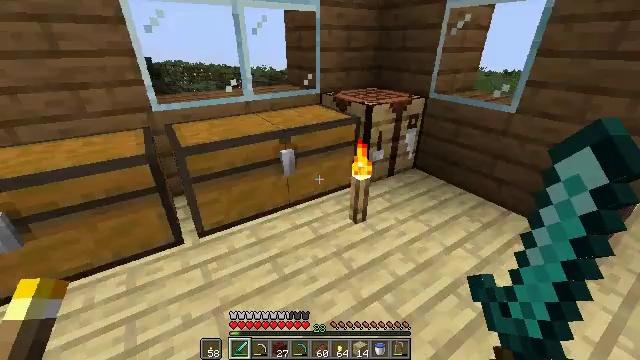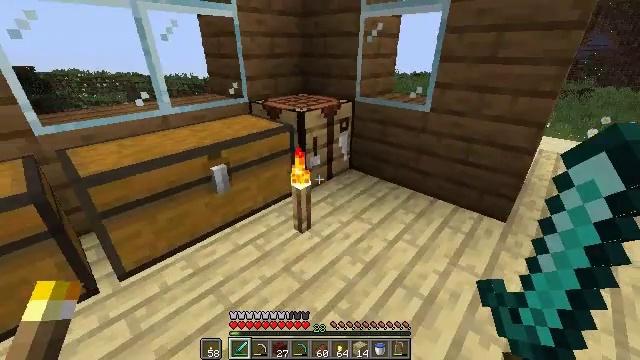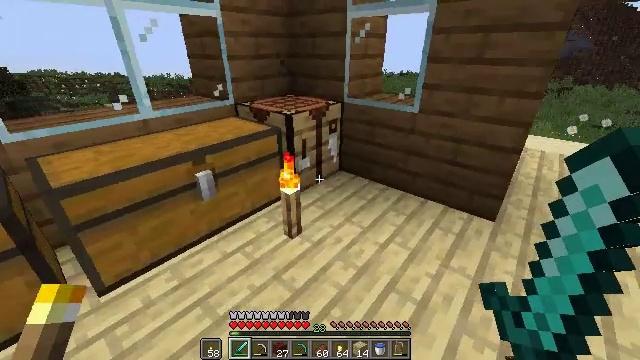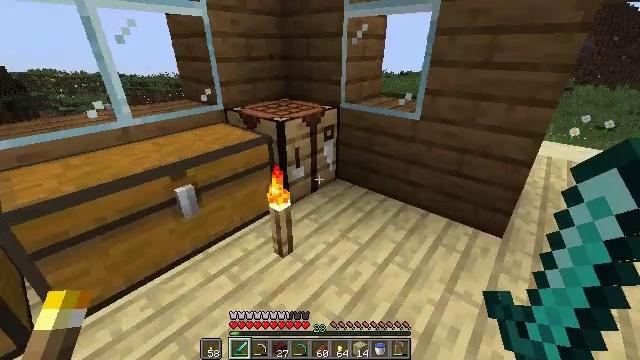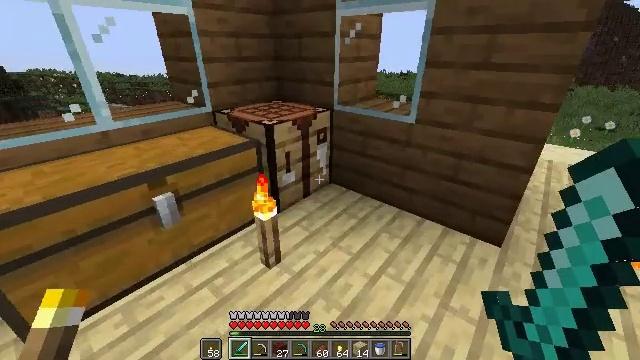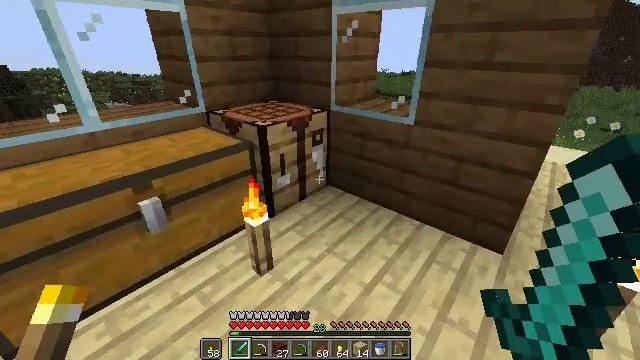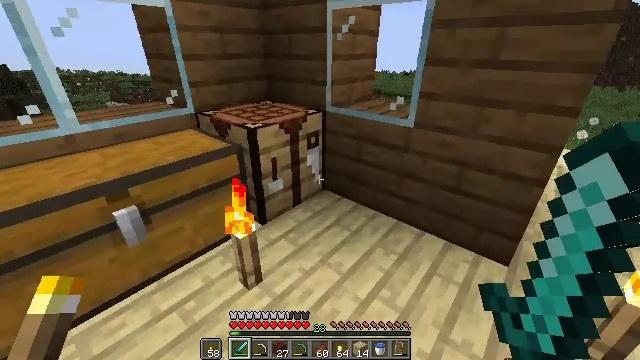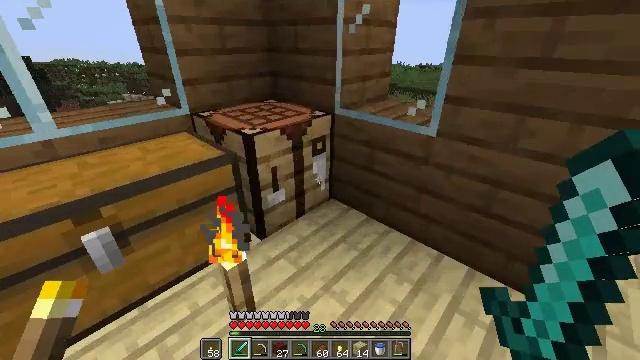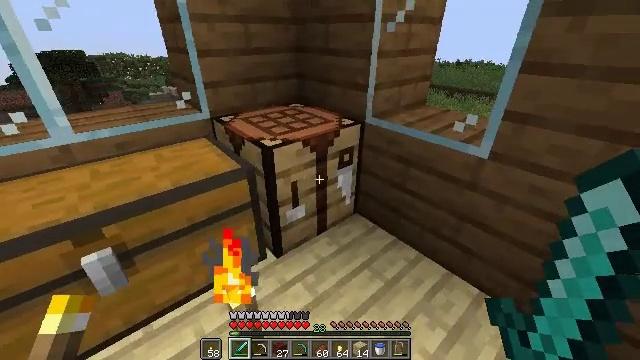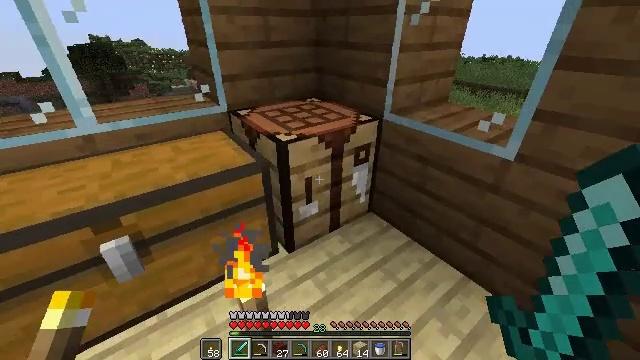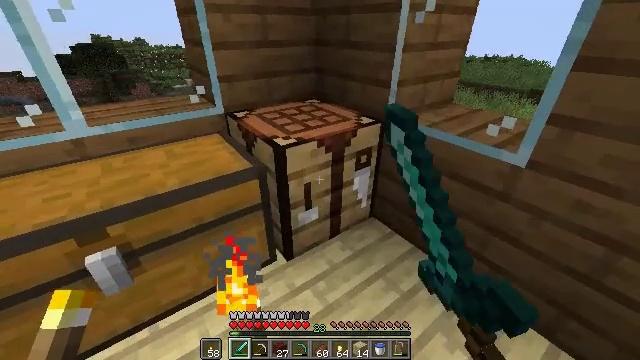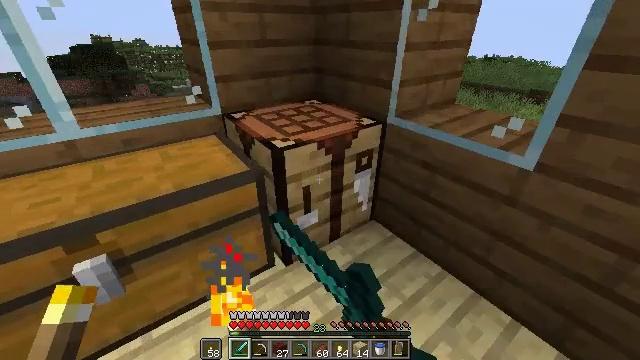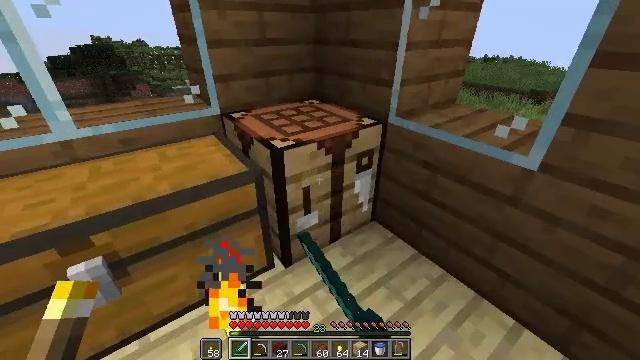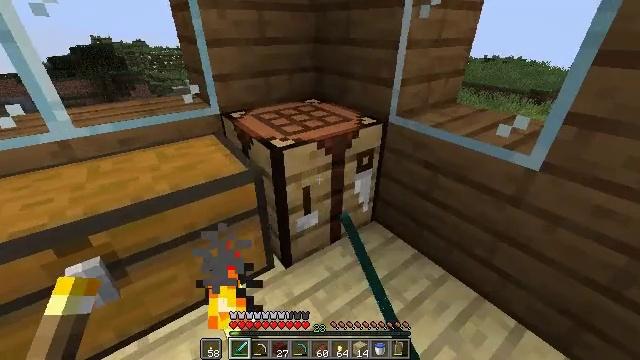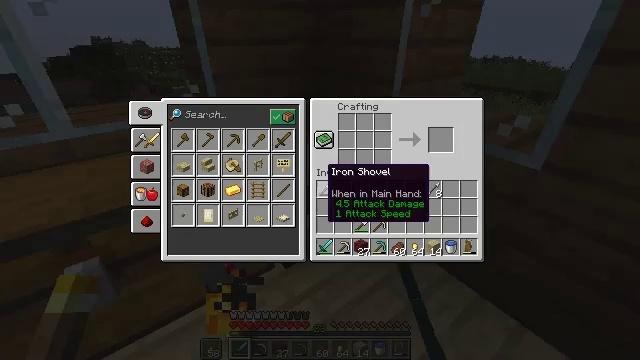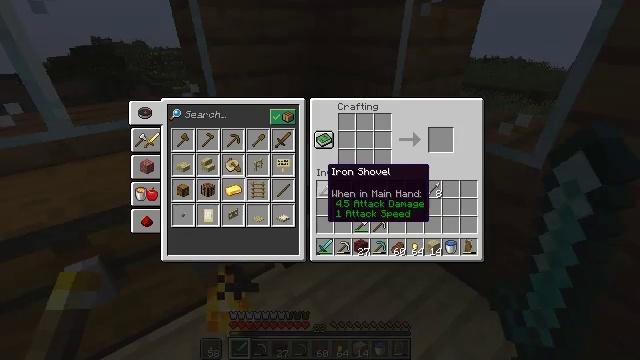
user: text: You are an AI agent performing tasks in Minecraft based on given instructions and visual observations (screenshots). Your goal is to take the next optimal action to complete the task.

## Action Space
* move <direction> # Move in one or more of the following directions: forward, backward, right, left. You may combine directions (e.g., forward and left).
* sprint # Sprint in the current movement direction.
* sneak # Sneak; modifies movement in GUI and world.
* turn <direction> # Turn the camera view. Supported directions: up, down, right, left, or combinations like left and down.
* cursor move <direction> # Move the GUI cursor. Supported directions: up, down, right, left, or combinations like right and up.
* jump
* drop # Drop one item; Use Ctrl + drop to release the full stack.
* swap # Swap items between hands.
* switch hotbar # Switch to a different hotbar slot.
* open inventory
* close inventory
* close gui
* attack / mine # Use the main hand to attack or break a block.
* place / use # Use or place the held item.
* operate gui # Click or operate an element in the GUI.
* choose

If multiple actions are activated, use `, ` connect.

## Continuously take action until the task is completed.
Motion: motion action
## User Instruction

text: Use materials to craft a gold ingot.
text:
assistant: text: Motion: move forward, turn right and up
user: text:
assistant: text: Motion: move forward, turn right
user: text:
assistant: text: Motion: move forward and move right
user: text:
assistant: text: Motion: move forward and move right
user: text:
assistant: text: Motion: move forward
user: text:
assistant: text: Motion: move forward
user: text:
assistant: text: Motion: move forward, turn left and down
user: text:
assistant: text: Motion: move forward, turn left
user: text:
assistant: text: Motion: turn left and down, use / place
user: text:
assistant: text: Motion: use / place
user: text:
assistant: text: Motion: use / place
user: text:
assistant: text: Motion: no_op
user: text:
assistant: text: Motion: no_op
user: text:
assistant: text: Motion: no_op
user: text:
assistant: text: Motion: no_op
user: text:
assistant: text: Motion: no_op
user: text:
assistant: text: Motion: turn left
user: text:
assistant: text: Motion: turn left and up
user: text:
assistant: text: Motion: turn left and up
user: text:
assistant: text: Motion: sneak
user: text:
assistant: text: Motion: sneak, turn down
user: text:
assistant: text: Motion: sneak, turn down
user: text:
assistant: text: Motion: sneak
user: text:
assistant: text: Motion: sneak
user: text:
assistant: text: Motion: sneak
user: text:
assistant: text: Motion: sneak
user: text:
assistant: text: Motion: sneak, attack / mine
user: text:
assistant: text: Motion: sneak, attack / mine
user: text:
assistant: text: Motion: sneak, attack / mine
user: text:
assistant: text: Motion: sneak, turn right